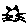
Label: cat